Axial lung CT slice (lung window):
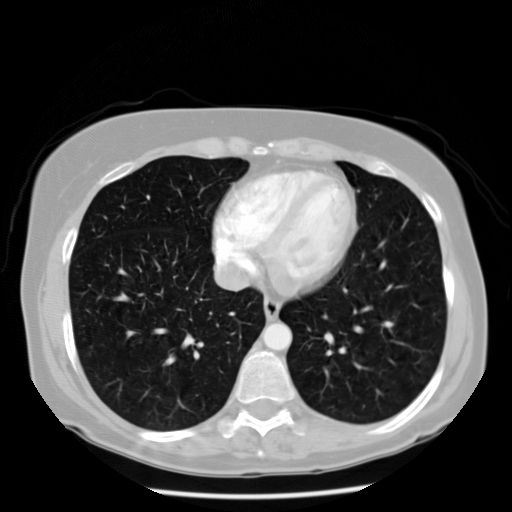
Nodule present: no